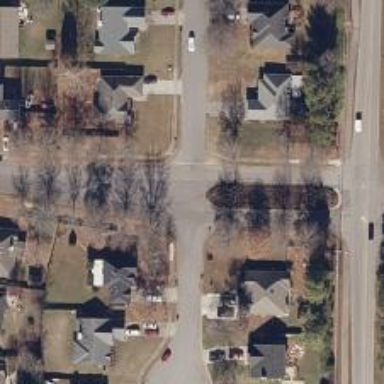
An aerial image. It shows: Residential road with asphalt surface. There is sidewalk on the left side.